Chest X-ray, AP view. Patient: 45 years old, sex M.
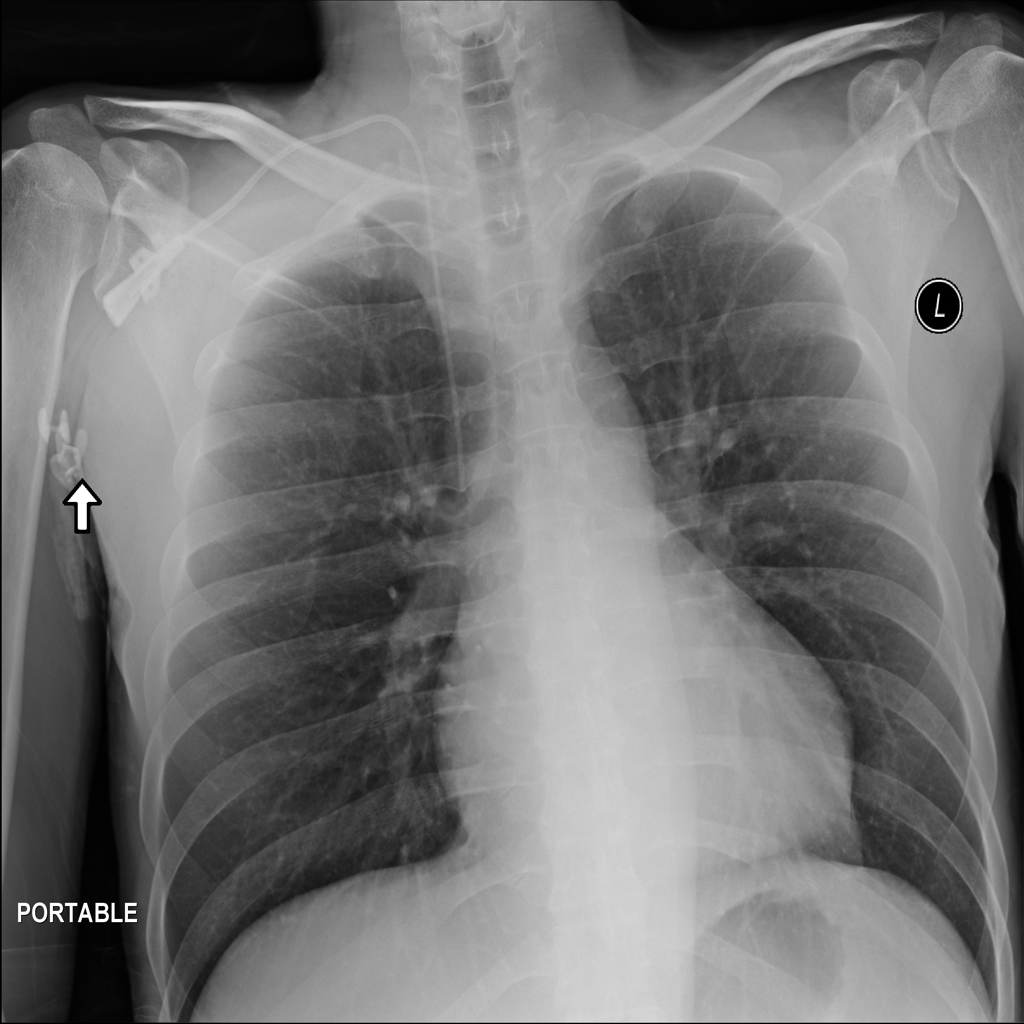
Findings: No Finding